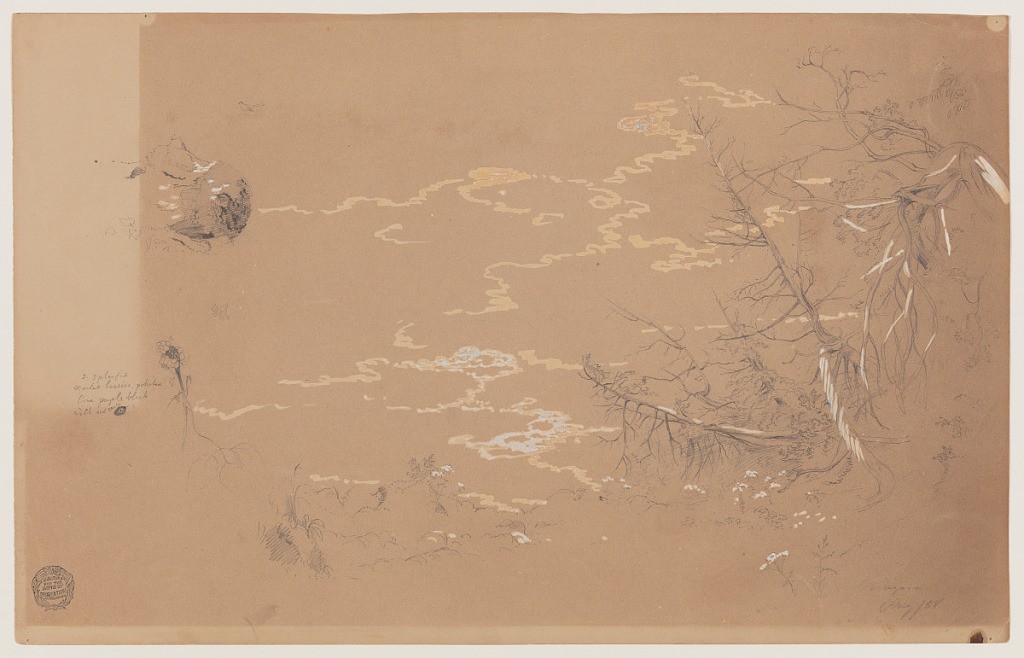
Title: The Canadian Bank, Niagara Falls, Canada
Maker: Frederic Edwin Church, American, 1826–1900
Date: August 1858
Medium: Graphite and oxidizing white gouache on tan wove paper
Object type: Drawing
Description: Landscape and botanical sketches showing views of the Niagara River from the Canadian bank, a fallen tree stump, a pinecone, and a bird. The view of the river dominates the composition, with the nearby bank visible in the immediate foreground, strewn with rocks and small vegetation--excepting for the rightmost portion, in which a group of spindly and twisting trees with largely barren branches hangs over the water's edge. Reflections and foam in the water are rendered with white gouache. At lower left, a detail of a pinecone on a branch is shown in some detail. Above it, a rotten tree stump lies on its side while, beside it, a small bird is shown in left profile.